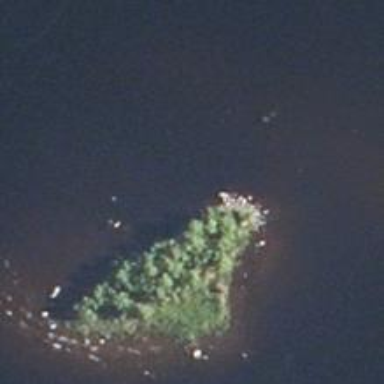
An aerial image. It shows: Islet.